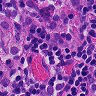
Metastatic tissue present: no